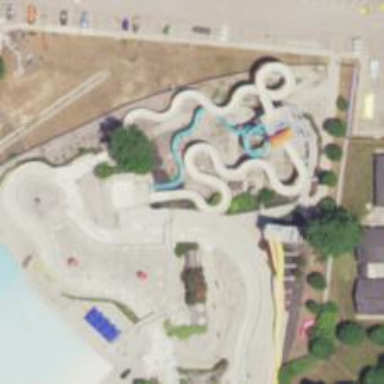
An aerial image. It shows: Water slide attraction.